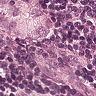
Metastatic tissue present: yes